Question: It is known that the intersection points between a line and a polyline can be found using <URL> command in MATLAB.
However, the examples given here involve the polylines that are composed of points, but not real lines. Here, a polyline object is created with the interpolation of space between the points.
What I want to do is to obtain the intersection points between the polyline and line that are defined by , but not from a point to another.
I want to obtain the coordinates of the intersection points in MATLAB (Denoted with blue circles).
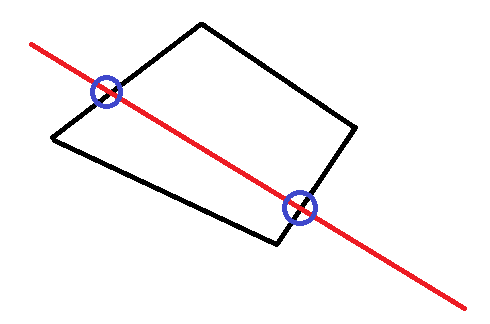
Answer: If you create a line segment by choosing two points on your infinite line which are outside the polyline, then you'll have what you need for 'polyxpoly'. Choose, for example,
'''
x0=min(black_polyline_x) - 100;
x1=max(black_polyline_x) + 100;
'''
Then compute y0 and y1 to be on the line.